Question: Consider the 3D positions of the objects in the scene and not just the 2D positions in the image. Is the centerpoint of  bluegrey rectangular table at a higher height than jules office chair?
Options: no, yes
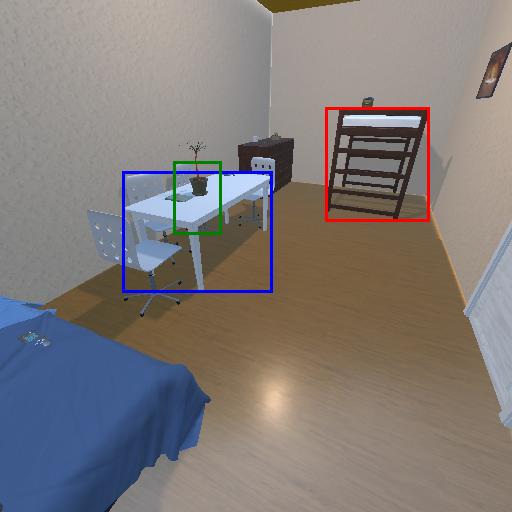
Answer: no